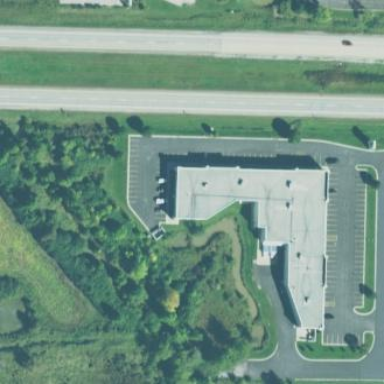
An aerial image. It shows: Retail building.